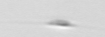
Label: Cylindrotheca_morphotype1